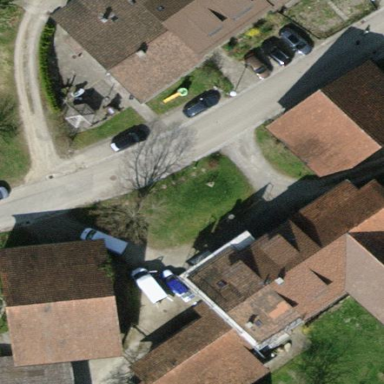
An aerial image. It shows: Semi-detached house with gabled roof.